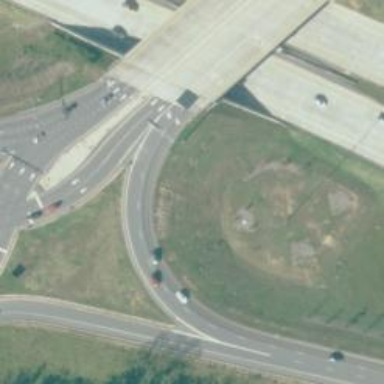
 featuring diverging diamond interchange (DDI)."